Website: lowes
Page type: payment
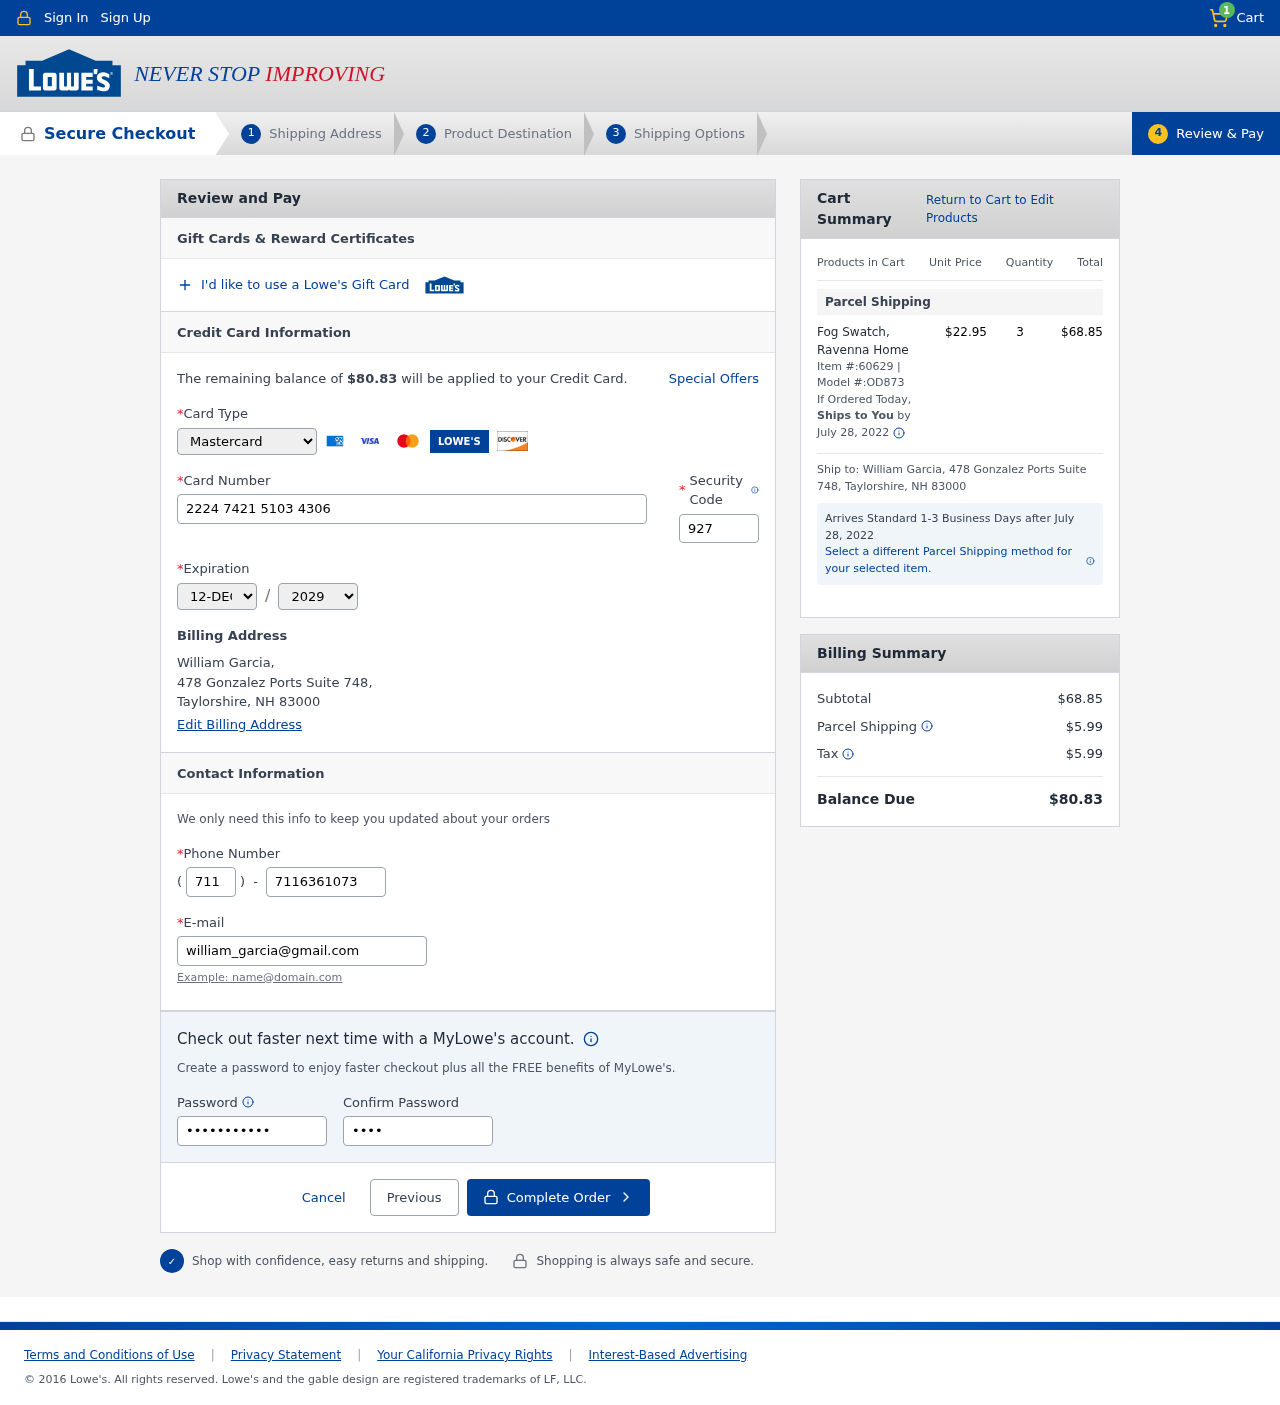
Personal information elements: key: PII_CARD_CVV
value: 927
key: PII_CARD_EXPIRY_MONTH
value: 12
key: PII_CARD_EXPIRY_YEAR
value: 29
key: PII_CARD_NUMBER
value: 2224 7421 5103 4306
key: PII_CARD_TYPE
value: Mastercard
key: PII_CITY_STATE_ZIP
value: Taylorshire, NH 83000
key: PII_EMAIL
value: william_garcia@gmail.com
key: PII_FULLNAME
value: William Garcia,
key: PII_PHONE
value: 7116361073
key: PII_PHONE_AREA
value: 711
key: PII_STREET
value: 478 Gonzalez Ports Suite 748,
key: PII_FULLNAME2
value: William Garcia
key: PII_STREET2
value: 478 Gonzalez Ports Suite 748
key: PII_CITY_STATE_ZIP2
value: Taylorshire, NH 83000
Product elements: key: PRODUCT1_NAME
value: Fog Swatch, Ravenna Home
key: PRODUCT1_PRICE
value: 22.95
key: PRODUCT1_QUANTITY
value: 3
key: PRODUCT1_ITEM
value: Item #:60629
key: PRODUCT1_MODEL
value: Model #:OD873
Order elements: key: ORDER_NUM_ITEMS
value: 1
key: ORDER_TOTAL
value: $80.83
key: ORDER_SHIPPING_DATE
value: July 28, 2022
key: ORDER_SUBTOTAL
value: $68.85
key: ORDER_SHIPPING_DATE2
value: July 28, 2022
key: ORDER_SHIPPING_COST
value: $5.99
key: ORDER_TAX
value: $5.99